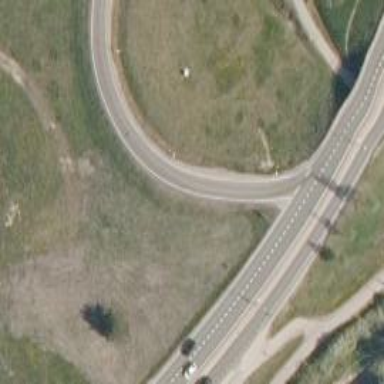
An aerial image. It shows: Trunk link highway with asphalt surface.